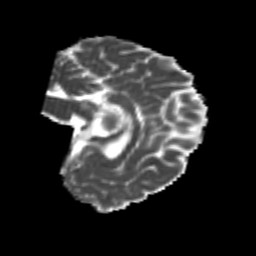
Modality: MD
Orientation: sagittal
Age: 20
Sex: female
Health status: healthy
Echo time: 0.074 s